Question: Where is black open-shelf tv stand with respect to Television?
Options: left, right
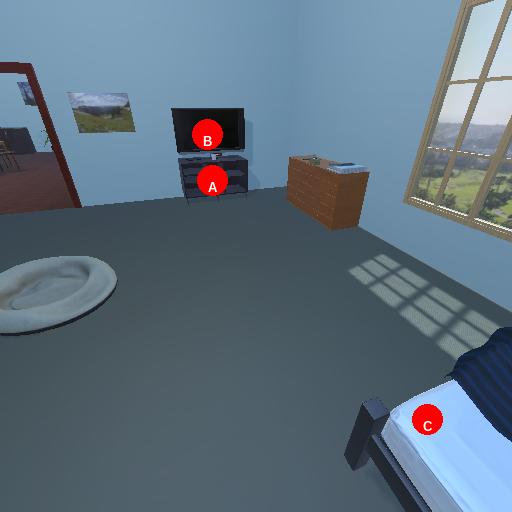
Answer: left